Interaction volume radius: 5 \u00c5
Interaction volume height: 10 \u00c5
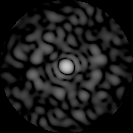
Disorder parameter: 0.8401